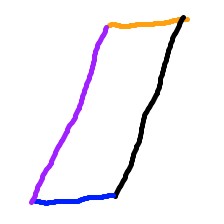
Shape: parallelogram